Question: Hi everyone I have a bounding box of faces from the face detection system in the format '[x1, y1, x2, y2]'.
I want to crop out and align the face my current approach is as follows:
calculate the angle from the eye position then rotate and crop using cv2 warpAffine function.
The problem is the new rotated bounding box is not completely covering the old bounding box, how I can calculate the size of the new bounding box so it completely contains the old one
## Orginal image with the rectangle selected
<URL>
## Cropped and rotated image

## Code doing cropping part
'''
center = (x1 + x2) // 2, (y1 + y2) // 2
d_y = eye_center[1] - mouth_center[1]
d_x = eye_center[0] - mouth_center[0]
angle = np.degrees(np.arctan2(d_y, d_x)) + 90
M = cv2.getRotationMatrix2D(center, angle, 1)
M[0, 2] += (width * 0.5) - center[0] # width is x2-x1 from face detector
M[1, 2] += (height * 0.5) - center[1] # height is y2-y1 from face detector
res_img = cv2.warpAffine(img, M, (width, height))
'''
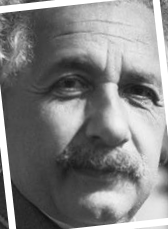
Answer: Dimensions of larger box are (for 'w,h = width, height' of smaller box, rotation angle 'Fi'):
'''
H = w * Abs(Sin(Fi)) + h * Abs(Cos(Fi))
W = w * Abs(Cos(Fi)) + h * Abs(Sin(Fi))
'''
Center remains the same, so base corner coordinates are
'''
xx = centerx - (W-w)/2
yy = centery - (H-h)/2
'''